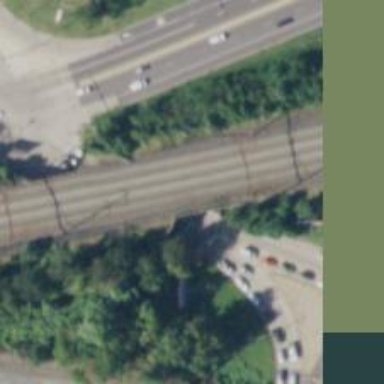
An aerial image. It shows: Bridge with electrified railway tracks featuring contact line.